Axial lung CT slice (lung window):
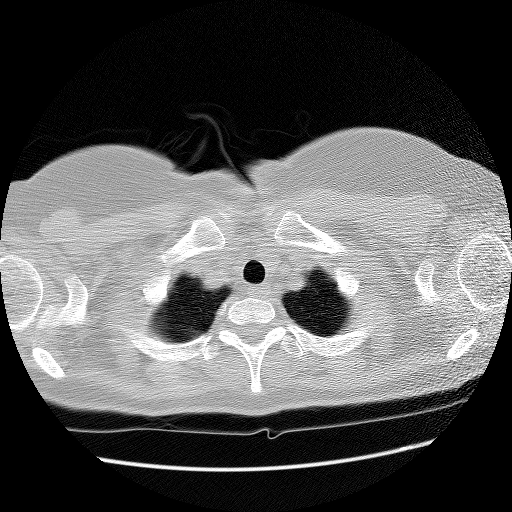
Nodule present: no